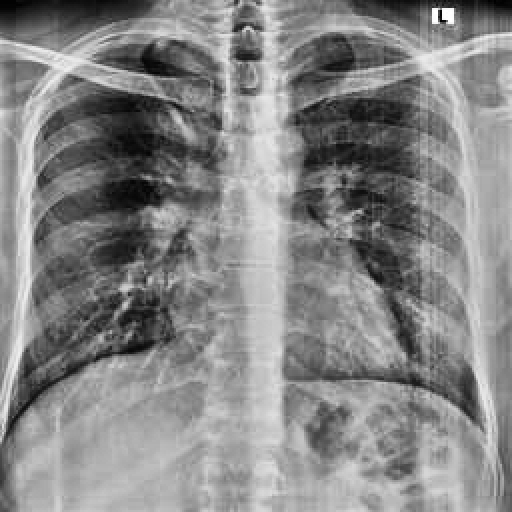
Finding: NORMAL